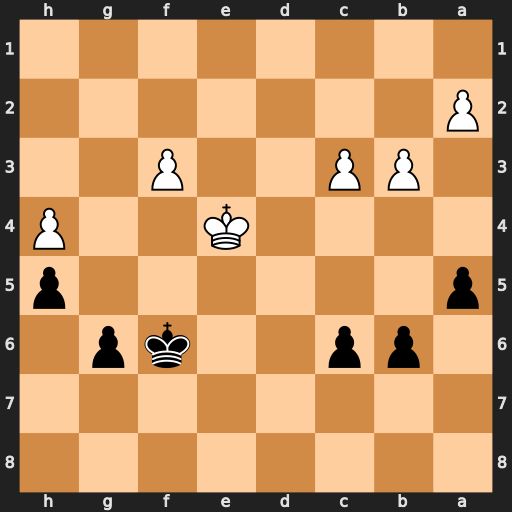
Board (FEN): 8/8/1pp2kp1/p6p/4K2P/1PP2P2/P7/8
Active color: b
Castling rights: -
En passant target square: -
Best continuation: g5 hxg5+ Kxg5 f4+ Kf6